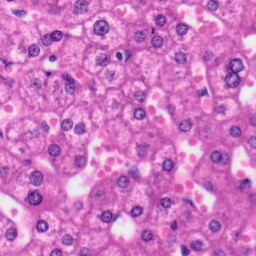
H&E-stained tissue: Liver